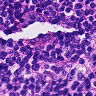
Metastatic tissue present: no